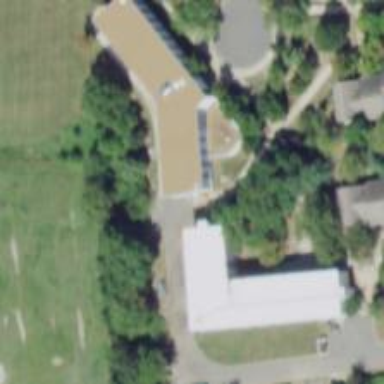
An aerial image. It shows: Dormitory building.